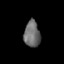
Tissue: skin
Cell type: Epithelial cells
Senescence score: 0.274
Nuclear area (px): 415
Mean DAPI intensity: 107.735